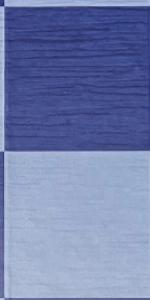
Label: Empty